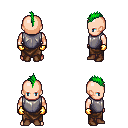
a pixel art fantasy rpg character, male body template, human, light skin, steel chest armor, robe skirt, green mohawk hairstyle, gold gloves, brown shoes, four views (front, back, left, right), 2x2 character sprite sheet, small pixel art, hard edges, no anti-aliasing